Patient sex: M
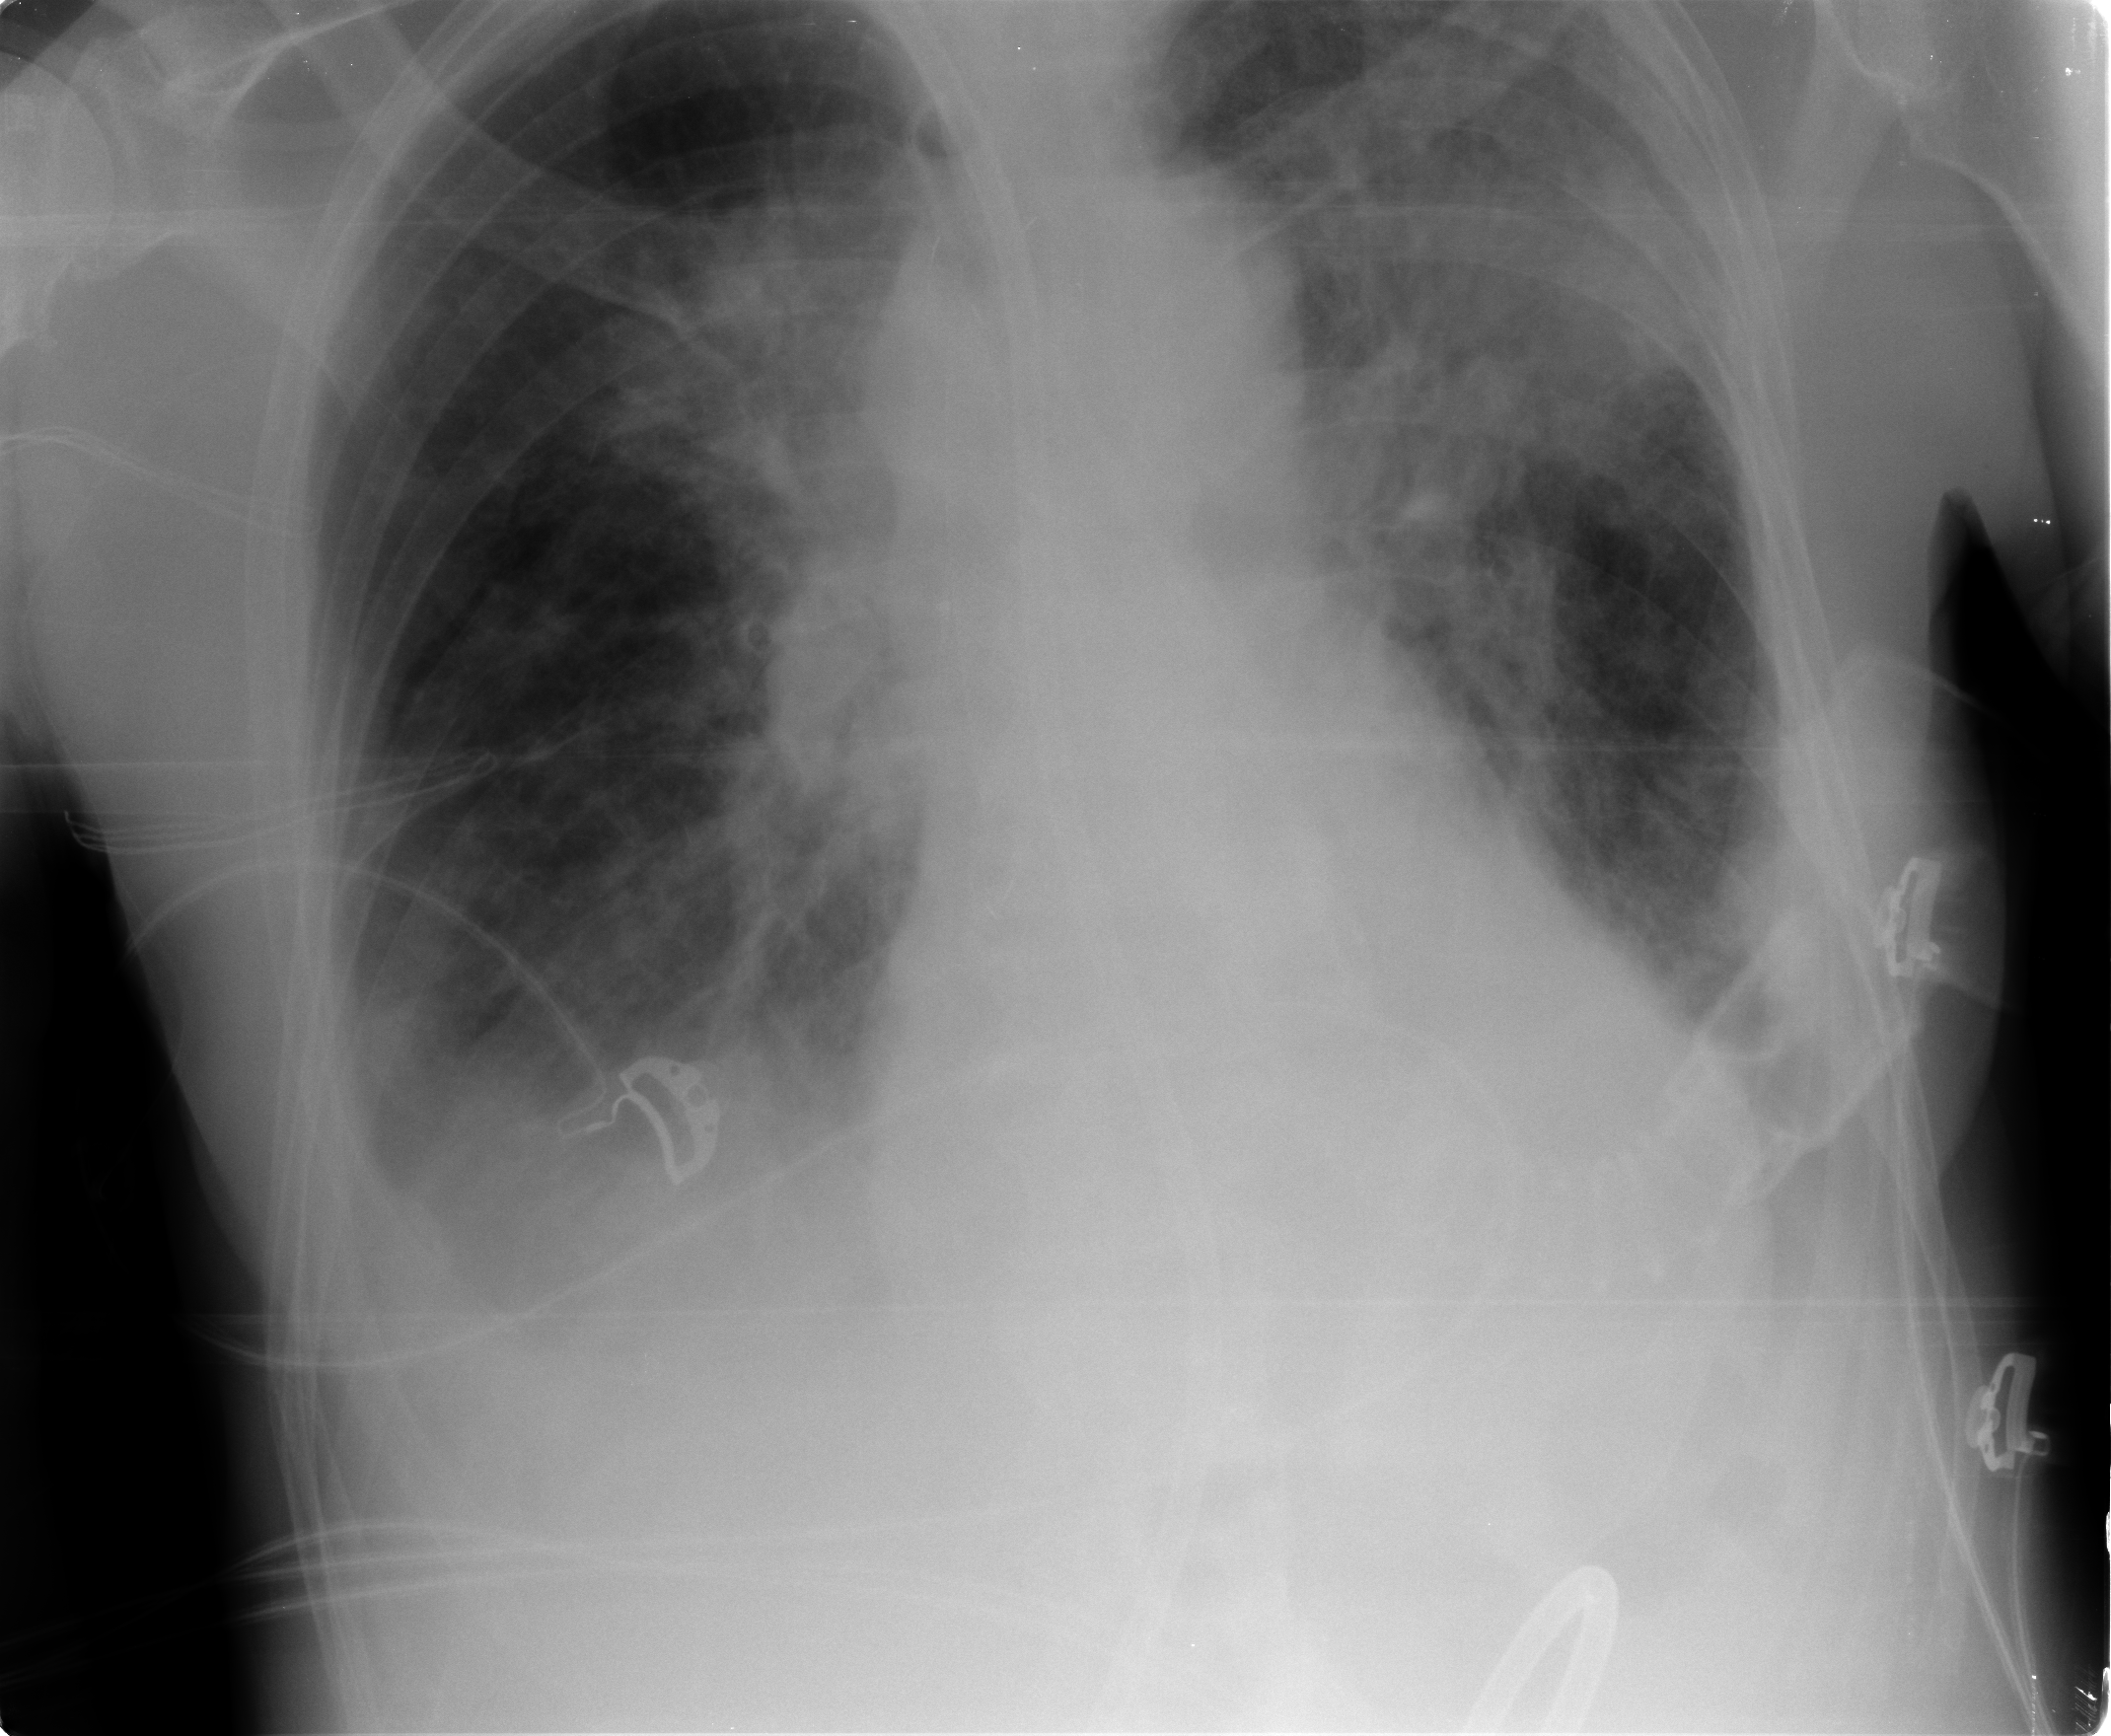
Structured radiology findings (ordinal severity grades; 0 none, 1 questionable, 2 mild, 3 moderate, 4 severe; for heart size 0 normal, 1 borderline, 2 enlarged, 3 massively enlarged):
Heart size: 2
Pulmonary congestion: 2
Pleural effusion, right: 3
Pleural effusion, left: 1
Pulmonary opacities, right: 3
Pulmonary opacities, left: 3
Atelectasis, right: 3
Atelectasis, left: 3